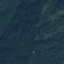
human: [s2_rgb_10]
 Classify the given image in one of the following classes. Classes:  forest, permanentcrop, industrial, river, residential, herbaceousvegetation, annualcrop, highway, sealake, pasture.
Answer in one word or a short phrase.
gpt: Forest